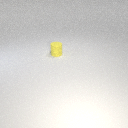
small yellow rubber cylinder